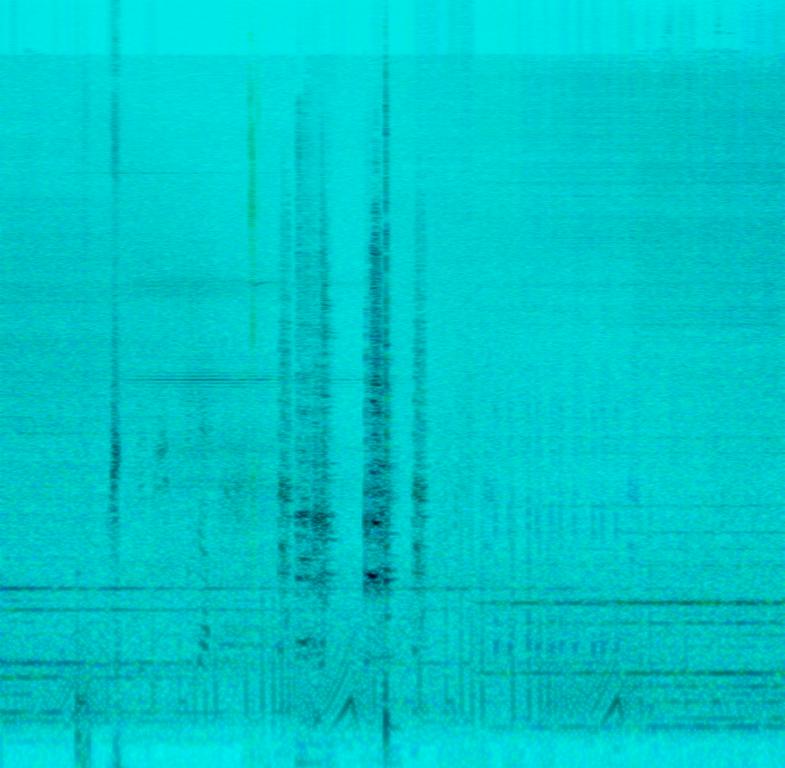
A synthesizer is playing soothing pad sounds with a lot of reverb. In the background you can hear external noises and some water sounds. This may be playing in a videogame.